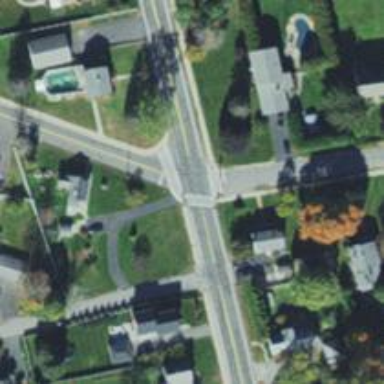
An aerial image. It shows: Marked crossing on footway.